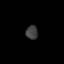
Tissue: lung
Cell type: Endothelial cells
Senescence score: 0.5525
Nuclear area (px): 161
Mean DAPI intensity: 63.466